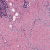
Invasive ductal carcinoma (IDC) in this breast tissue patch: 1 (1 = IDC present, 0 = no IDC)